Question: I can't seem to realise the following setup with html and css. I need 3 divs:
- - -
I have a spread of a book (an image) and I want it to be as big as possible. I'm planning on placing as a background image of the content div.
I made this mockup to make things clear:

Anyone got any idea's how I can realise this?
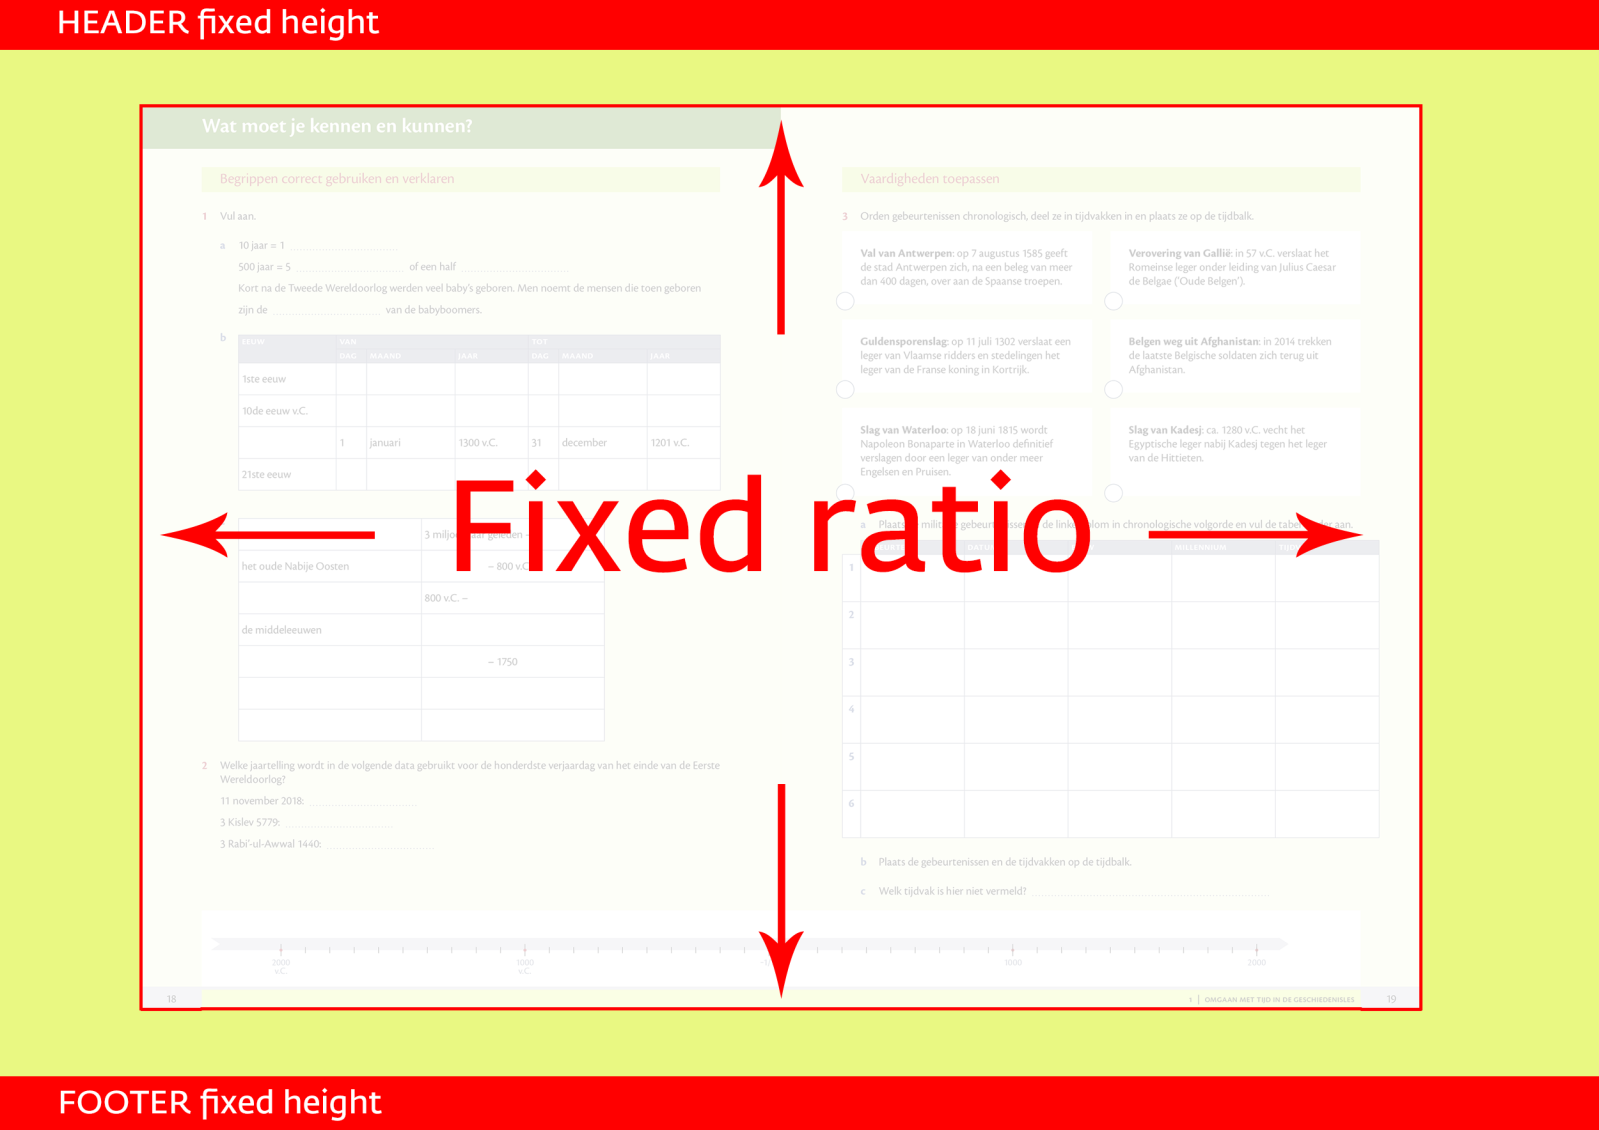
Answer: You can set the height of the page using jquery
'''
$(function()
{
$('.fullLength') .css({'height': (($(window).height()) -72)});
$(window).bind('resize', function(){
$('.fullLength') .css({'height': (($(window).height()) -72)});
});
});
'''
For the width just set it at a percentage and then use css with margin: 0 auto
I have added a fiddle here
<URL>